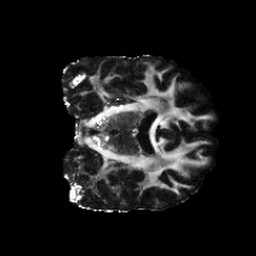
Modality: FA
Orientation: coronal
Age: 30
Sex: male
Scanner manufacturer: siemens
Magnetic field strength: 6.98 T
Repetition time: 7.776 s
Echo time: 0.076 s